Question: I have the following data in Excel.
> Project | Month | Calls Created | Open Calls | Closed CallsRequests | Dec 2012 | 15 | 11 | 7Requests | Jan 2013 | 6 | 8 | 9Requests | Feb 2013 | 6 | 5 | 2dotcom | Dec 2012 | 1 | |dotcom | Jan 2013 | | 1 |dotcom | Feb 2013 | 1 | 2 | 1
The data is only a small subset. For the full dataset, there will be four projects, and the dates range from 2012 to June 2014
I am trying to create a chart, that for month and each project the data is bar stacked, while the overlying X axis is the Month
I have attached an mockup of the chart that I am looking to produce

I can create stacked bar chart if I only want to use one of Calls Created, Open Calls, Closed Calls. However I need a chart that will combine all three
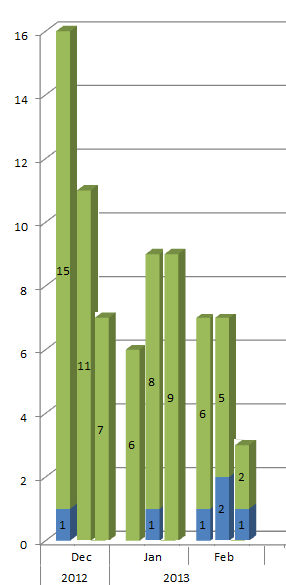
Answer: I show you what I think. If are ok, it's simple to adapt...
Following the scheme:

you have something like you need, but use a simple Chart Bar. The trick is to convert the data in the correct way. To do that I have Used VBA because it's more flexible...
Using this code inside a module connected to a button (Update) ... :
'''
Dim N0(1 To 100) As String
Dim N1(1 To 100) As String
Dim N2(1 To 100) As String
Dim N3(1 To 100) As String
Range("B14:H44").Clear
Range("B1").Select
e = 0
For i = 1 To 9999
If ActiveCell.Offset(i, 0).Value = "" Then Exit For
e = e + 1
N0(e) = ActiveCell.Offset(i, 0).Value
N1(e) = ActiveCell.Offset(i, 1).Value
N2(e) = ActiveCell.Offset(i, 2).Value
N3(e) = ActiveCell.Offset(i, 3).Value
Next
Range("B15").Select
For i = 1 To e
If (i > 1) And (N0(i) = N0(1)) Then Exit For
ActiveCell.Offset((i - 1) * 4, 0).Value = "["
ActiveCell.Offset((i - 1) * 4 + 1, 0).Value = N0(i)
ActiveCell.Offset((i - 1) * 4 + 2, 0).Value = "]"
ActiveCell.Offset((i - 1) * 4 + 3, 0).Value = ""
Next
nRep = i - 1
Debug.Print nRep
nrow = 0
For i = 1 To e
If (i > nRep) And (N0(i) = N0(1)) Then nrow = nrow + 1
For k = 1 To 99
If ActiveCell.Offset((k - 1) * 4 + 1, 0).Value = "" Then Exit For
If ActiveCell.Offset((k - 1) * 4 + 1, 0).Value = N0(i) Then
ActiveCell.Offset((k - 1) * 4, 1 + nrow).Value = N1(i)
ActiveCell.Offset((k - 1) * 4 + 1, 1 + nrow).Value = N2(i)
ActiveCell.Offset((k - 1) * 4 + 2, 1 + nrow).Value = N3(i)
End If
Next
Next
'''
The macro generate the NEW range Data for the Chart... The blank lines are used to visual divide the bars in base of the Mounth...
After, manually or if you prefer via VBA, you can adapt the chart (Decreasing the gap Width, add Labels ...)